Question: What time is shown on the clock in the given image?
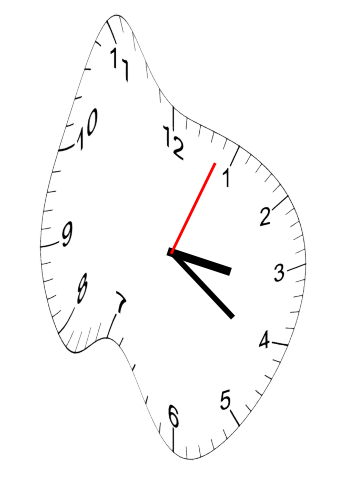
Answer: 03:21:04